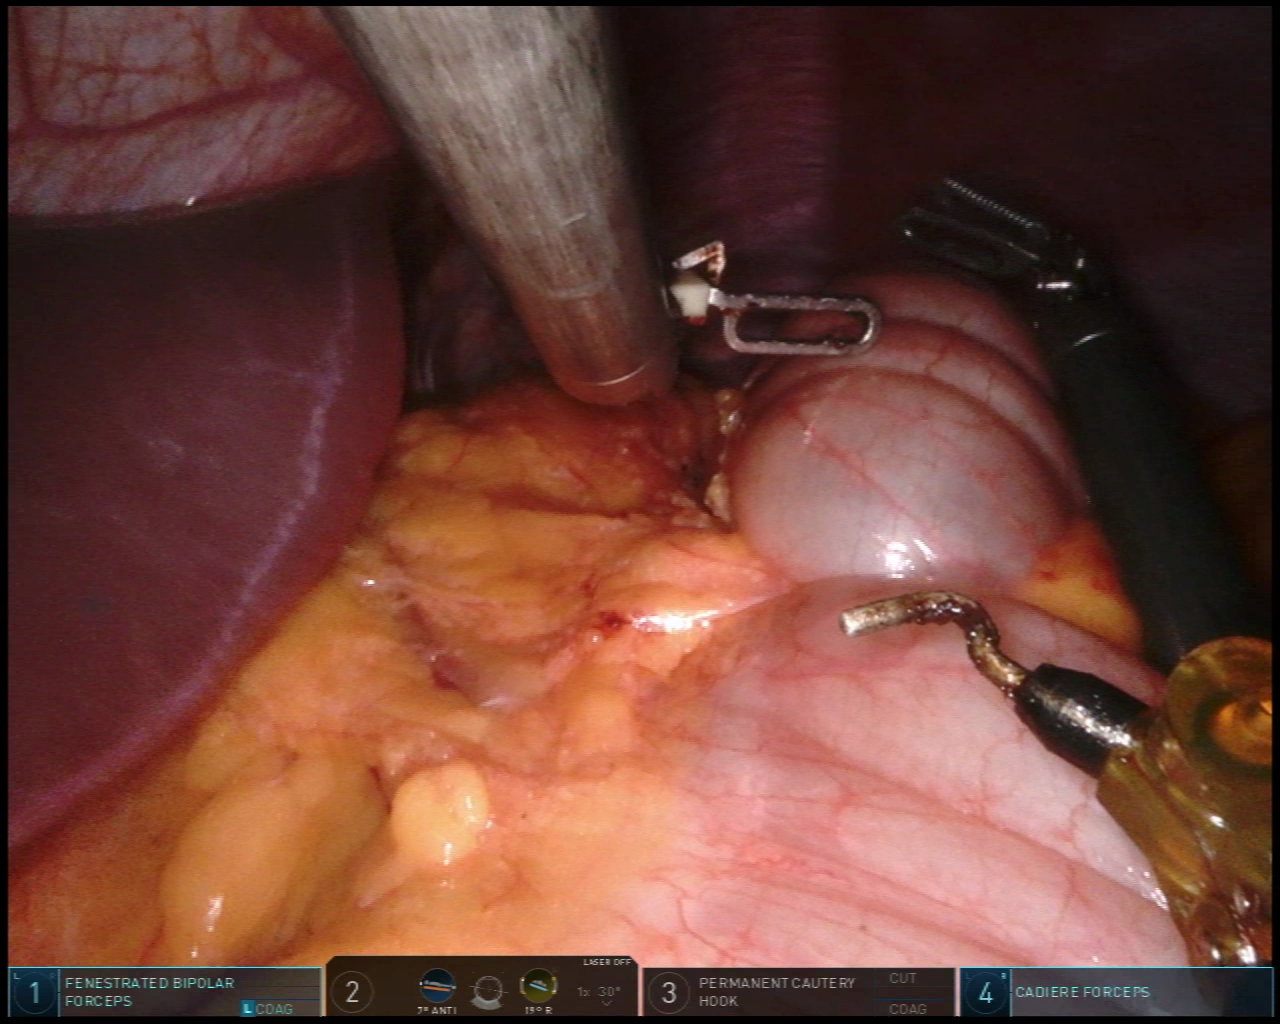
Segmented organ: liver
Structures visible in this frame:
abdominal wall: yes
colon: yes
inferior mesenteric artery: no
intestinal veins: no
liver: yes
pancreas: no
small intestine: no
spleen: no
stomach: no
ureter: no
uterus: no
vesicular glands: no